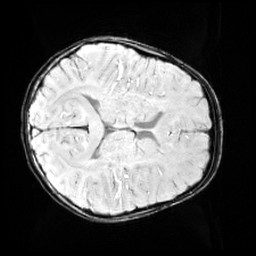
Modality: SWI
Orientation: axial
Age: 9
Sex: female
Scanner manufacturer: siemens
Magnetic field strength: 3 T
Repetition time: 0.027 s
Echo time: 0.02 s